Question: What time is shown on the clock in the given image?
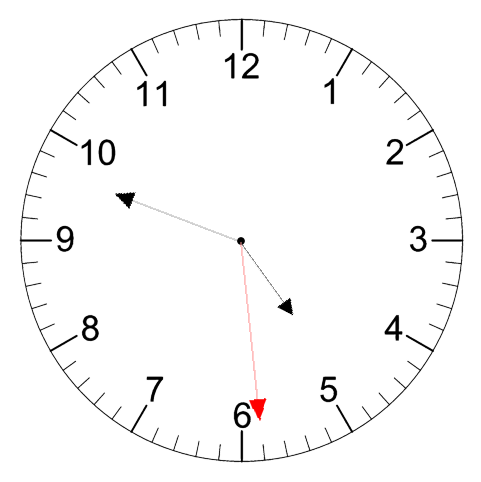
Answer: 04:48:29